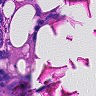
Metastatic tissue present: yes